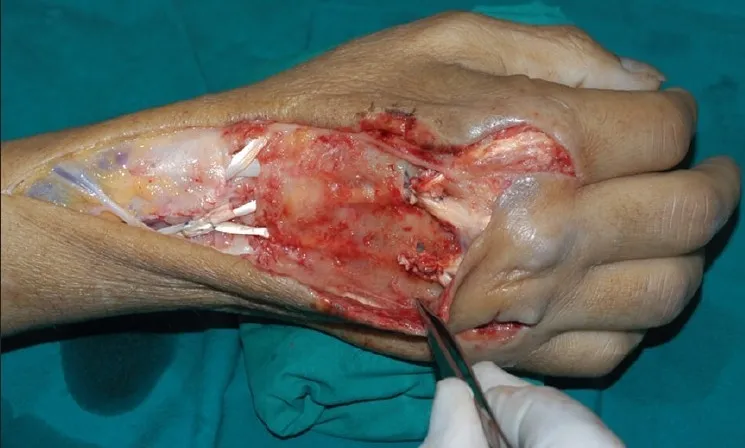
Folded-over palmaris longus graft tunneled deep to extensor retinaculum.
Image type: medical_photograph (other_medical_photograph)